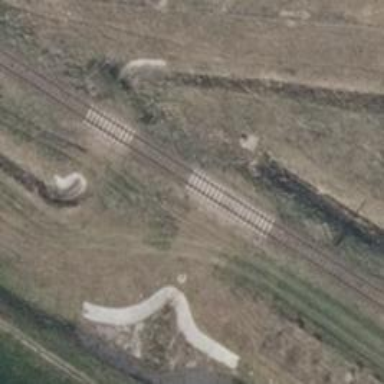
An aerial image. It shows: Railway signal.